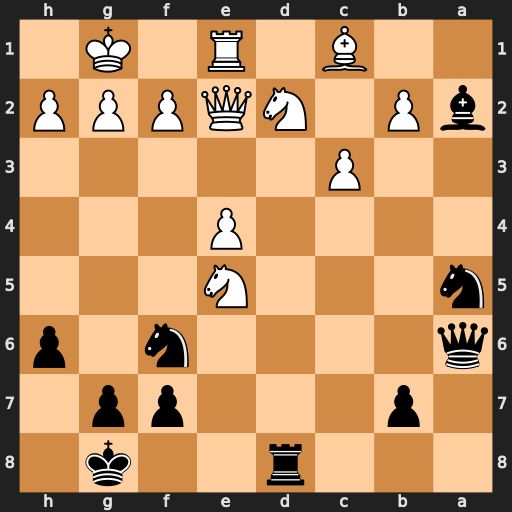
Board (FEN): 3r2k1/1p3pp1/q4n1p/n3N3/4P3/2P5/bP1NQPPP/2B1R1K1
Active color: b
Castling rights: -
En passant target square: -
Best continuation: Qxe2 Rxe2 Nb3